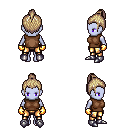
a pixel art fantasy rpg character, female body template, dark elf, purple skin, brown sleeveless shirt, gold greaves, white blonde short topknot hairstyle, gold gloves, metal boots, four views (front, back, left, right), 2x2 character sprite sheet, small pixel art, hard edges, no anti-aliasing